Question: [function:Status]
My node red project crased because i linked output html-node with input switch-node

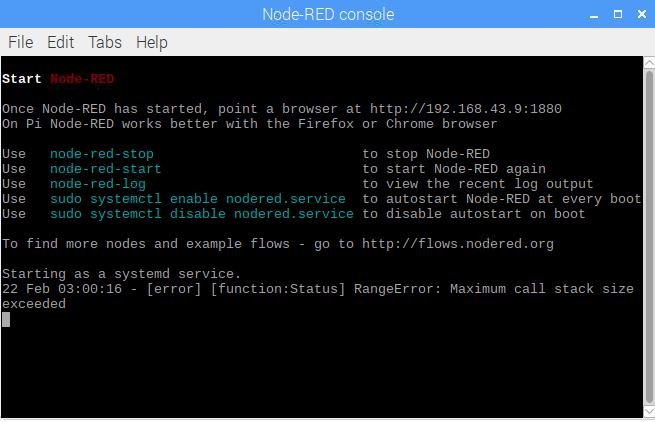
Answer: pi@raspberrypi:~ $ cd /home/pi/.node-red
pi@raspberrypi:~/.node-red $ ls -l
total 48
-rw-r--r-- 1 pi pi 18820 Feb 22 01:59 flows_raspberrypi.json
drwxr-xr-x 3 pi pi 4096 Jan 23 14:53 lib
drwxr-xr-x 92 pi pi 4096 Jan 26 12:09 node_modules
-rw-r--r-- 1 pi pi 198 Jan 26 12:09 package.json
-rw-r--r-- 1 pi pi 10496 Jan 23 14:53 settings.js
drwxr-xr-x 3 pi pi 4096 Feb 20 19:37 uibuilder
pi@raspberrypi:~/.node-red $ sudo nano flows_raspberrypi.json